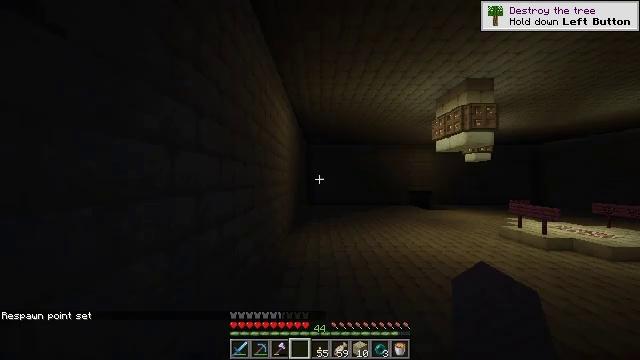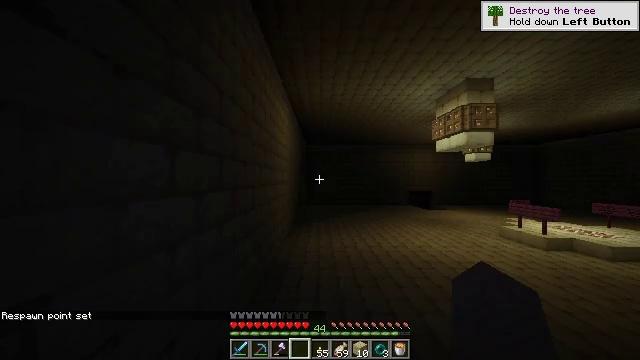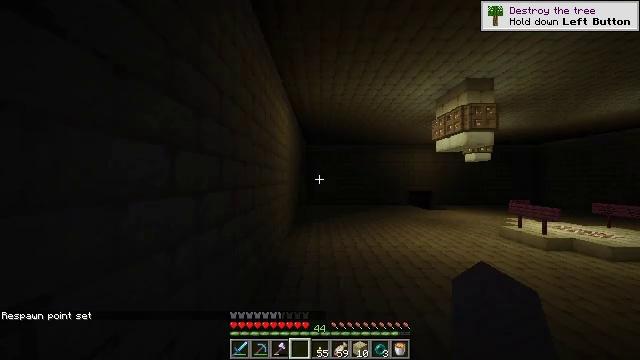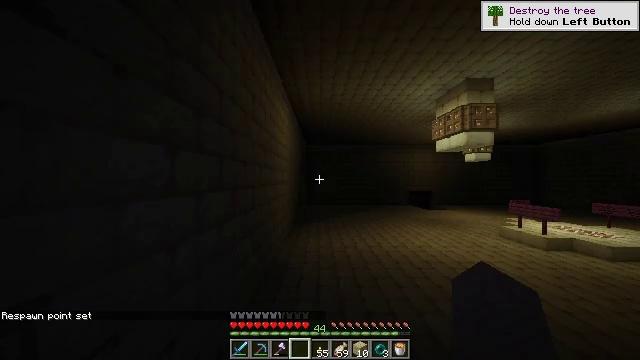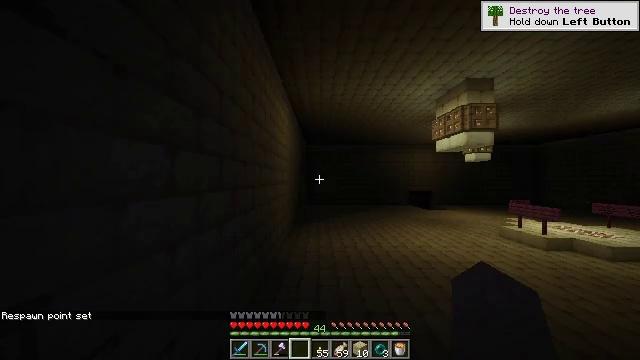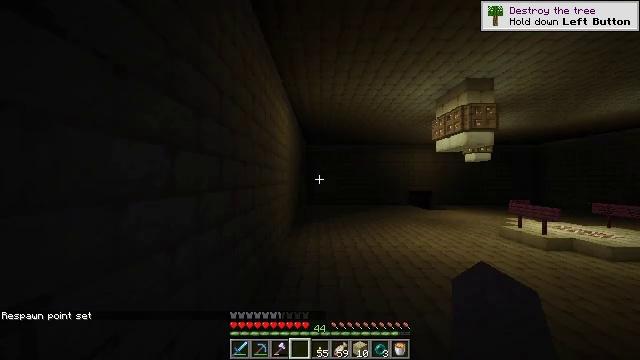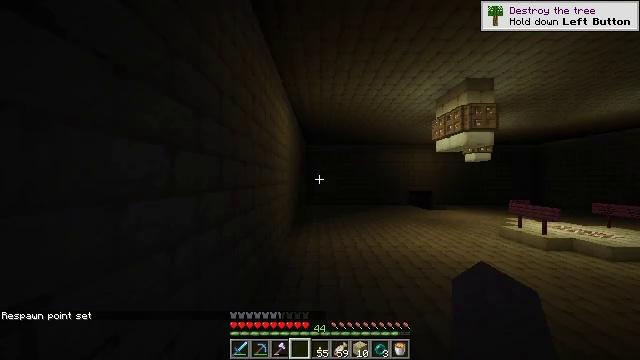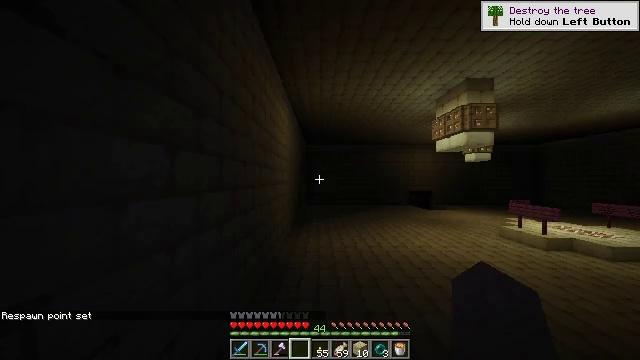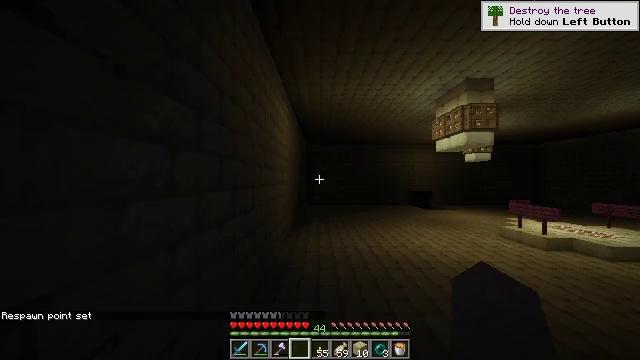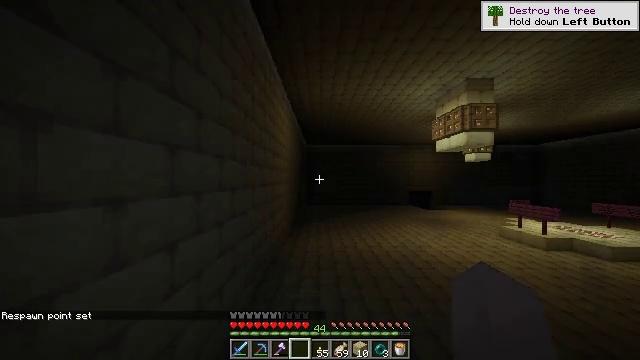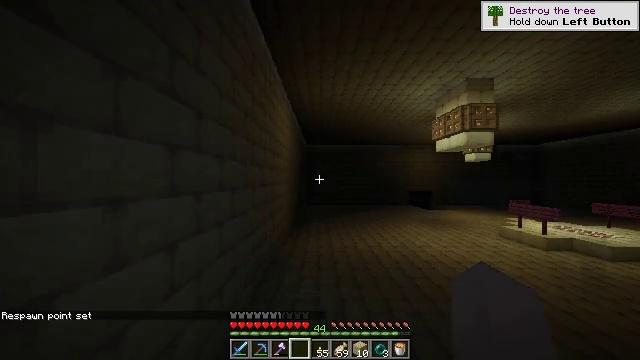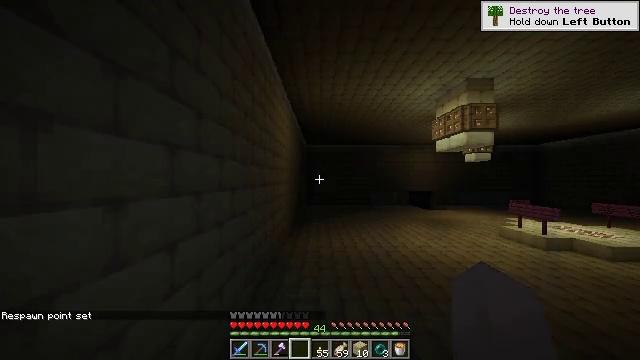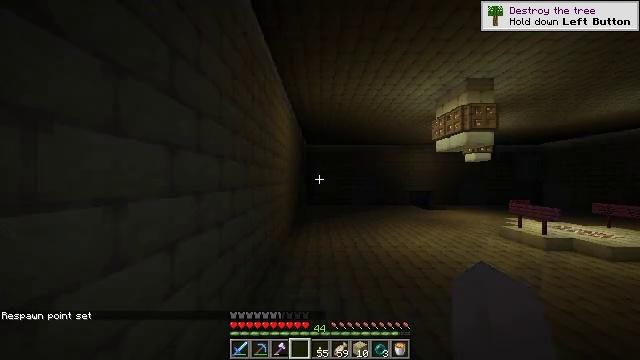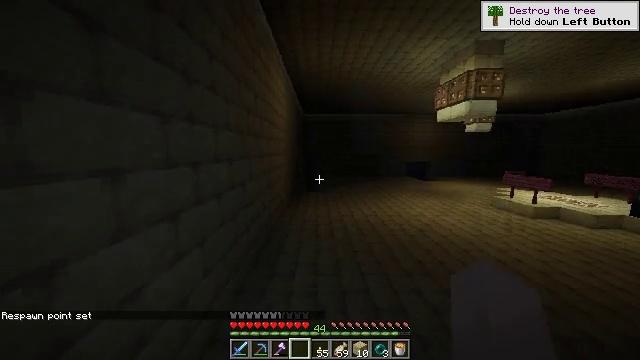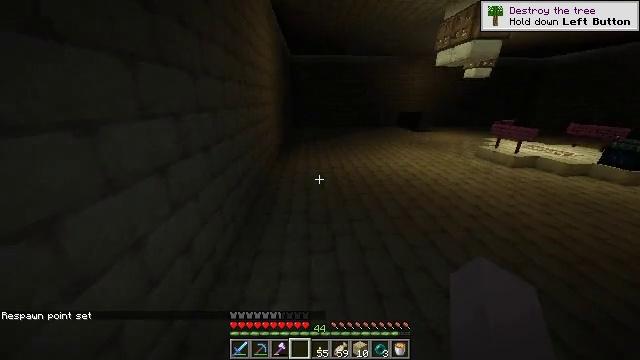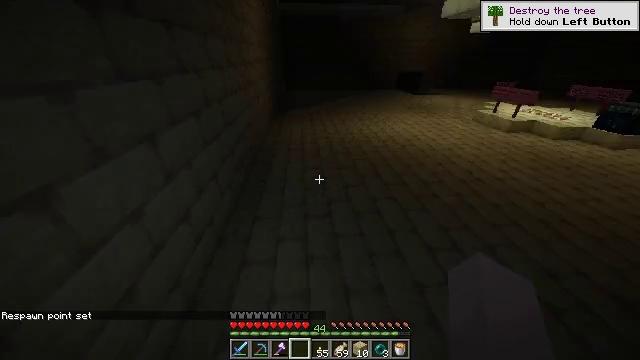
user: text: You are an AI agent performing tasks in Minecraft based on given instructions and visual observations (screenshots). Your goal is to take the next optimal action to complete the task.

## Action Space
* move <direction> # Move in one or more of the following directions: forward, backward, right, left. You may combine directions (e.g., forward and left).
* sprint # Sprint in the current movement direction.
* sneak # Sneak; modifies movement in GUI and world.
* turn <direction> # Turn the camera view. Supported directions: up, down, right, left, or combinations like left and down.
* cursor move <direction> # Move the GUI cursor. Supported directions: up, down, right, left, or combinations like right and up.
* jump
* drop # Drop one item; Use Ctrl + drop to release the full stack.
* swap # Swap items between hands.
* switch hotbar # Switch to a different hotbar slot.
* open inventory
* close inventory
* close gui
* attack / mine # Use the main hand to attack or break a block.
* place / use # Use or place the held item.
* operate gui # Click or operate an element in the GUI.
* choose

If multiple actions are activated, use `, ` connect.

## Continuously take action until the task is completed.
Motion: motion action
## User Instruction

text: Attack the black bed to recycle it.
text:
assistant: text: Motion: no_op
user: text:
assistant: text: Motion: no_op
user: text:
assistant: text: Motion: no_op
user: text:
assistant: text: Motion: no_op
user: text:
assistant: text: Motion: no_op
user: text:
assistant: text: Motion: no_op
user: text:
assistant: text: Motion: no_op
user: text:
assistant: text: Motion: no_op
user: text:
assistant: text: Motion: no_op
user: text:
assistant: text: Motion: no_op
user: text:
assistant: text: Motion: no_op
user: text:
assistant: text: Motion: no_op
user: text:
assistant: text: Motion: turn down
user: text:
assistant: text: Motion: turn right and down
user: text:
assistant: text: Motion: turn right and down
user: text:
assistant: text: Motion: turn down
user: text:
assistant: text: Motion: turn down
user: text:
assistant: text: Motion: turn down
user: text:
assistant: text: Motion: no_op
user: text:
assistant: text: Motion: no_op
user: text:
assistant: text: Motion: turn left and down
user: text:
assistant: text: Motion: turn left and down
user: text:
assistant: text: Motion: turn left and down
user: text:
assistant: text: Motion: turn left and down
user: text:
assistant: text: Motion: turn down
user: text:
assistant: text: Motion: attack / mine
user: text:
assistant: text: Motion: attack / mine
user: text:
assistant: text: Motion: attack / mine
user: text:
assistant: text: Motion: attack / mine
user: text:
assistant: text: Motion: attack / mine